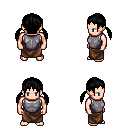
a pixel art fantasy rpg character, male body template, human, light skin, steel chest armor, robe skirt, black twin-tailed hairstyle, four views (front, back, left, right), 2x2 character sprite sheet, small pixel art, hard edges, no anti-aliasing